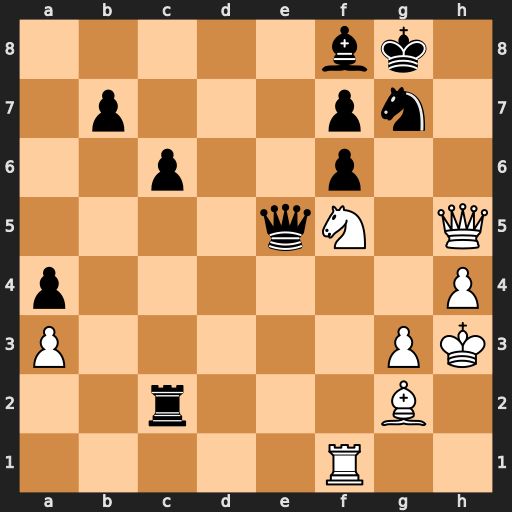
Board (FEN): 5bk1/1p3pn1/2p2p2/4qN1Q/p6P/P5PK/2r3B1/5R2
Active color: w
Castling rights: -
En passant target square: -
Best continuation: Nh6+ Kh7 Qxe5